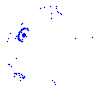
Particle: kaon